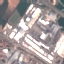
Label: Industrial